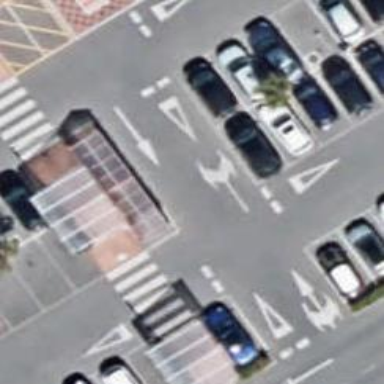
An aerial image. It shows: Road serving as parking aisle.